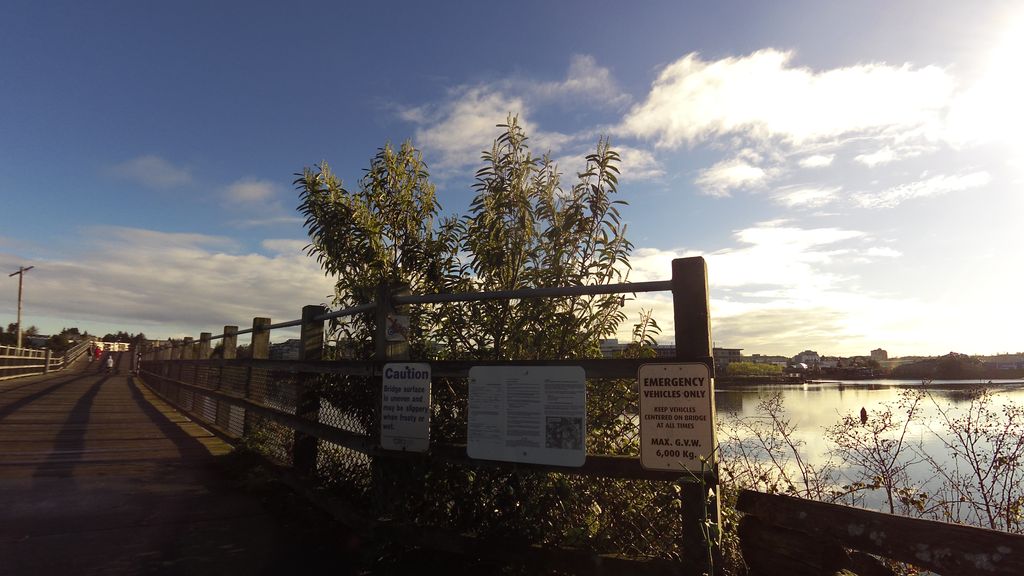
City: victoria